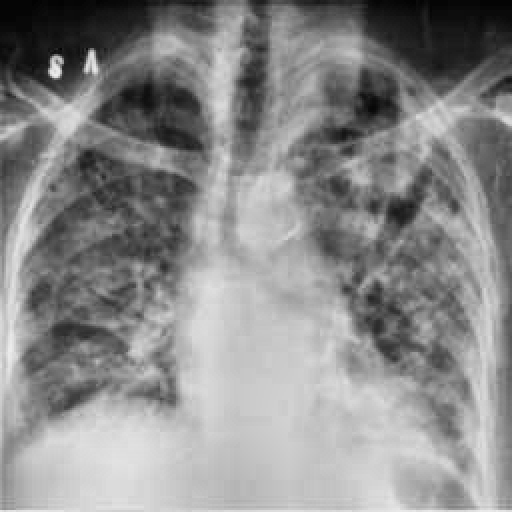
Finding: TUBERCULOSIS